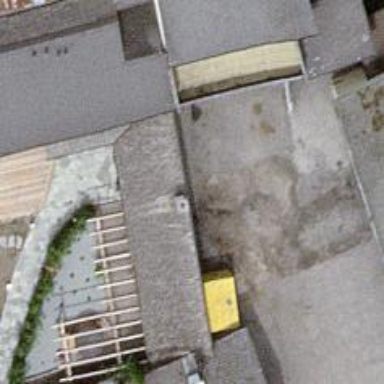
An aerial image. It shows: Bar.